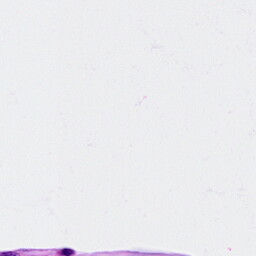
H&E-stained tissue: Ovarian